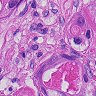
Metastatic tissue present: yes